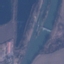
Land use / land cover: River